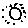
Label: sun